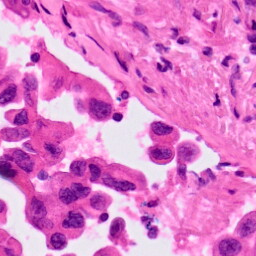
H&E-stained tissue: Lung